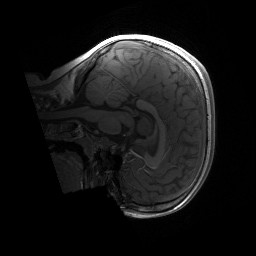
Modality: T1w
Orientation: sagittal
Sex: male
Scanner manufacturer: siemens
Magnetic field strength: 3 T
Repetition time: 1.9 s
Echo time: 0.00243 s